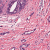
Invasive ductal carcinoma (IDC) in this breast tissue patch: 1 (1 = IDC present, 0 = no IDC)